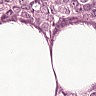
Metastatic tissue present: yes